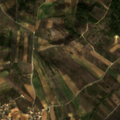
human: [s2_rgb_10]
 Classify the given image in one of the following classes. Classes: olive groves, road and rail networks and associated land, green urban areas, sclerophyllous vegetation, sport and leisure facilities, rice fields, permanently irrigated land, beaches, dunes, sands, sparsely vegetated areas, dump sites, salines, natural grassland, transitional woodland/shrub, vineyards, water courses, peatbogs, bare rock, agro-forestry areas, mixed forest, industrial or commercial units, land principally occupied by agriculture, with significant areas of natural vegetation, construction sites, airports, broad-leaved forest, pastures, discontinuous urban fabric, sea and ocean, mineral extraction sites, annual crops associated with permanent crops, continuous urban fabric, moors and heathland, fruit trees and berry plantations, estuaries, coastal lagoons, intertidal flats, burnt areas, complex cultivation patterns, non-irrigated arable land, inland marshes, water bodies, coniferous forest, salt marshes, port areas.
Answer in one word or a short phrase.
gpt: discontinuous urban fabric, vineyards, complex cultivation patterns, land principally occupied by agriculture, with significant areas of natural vegetation, natural grassland